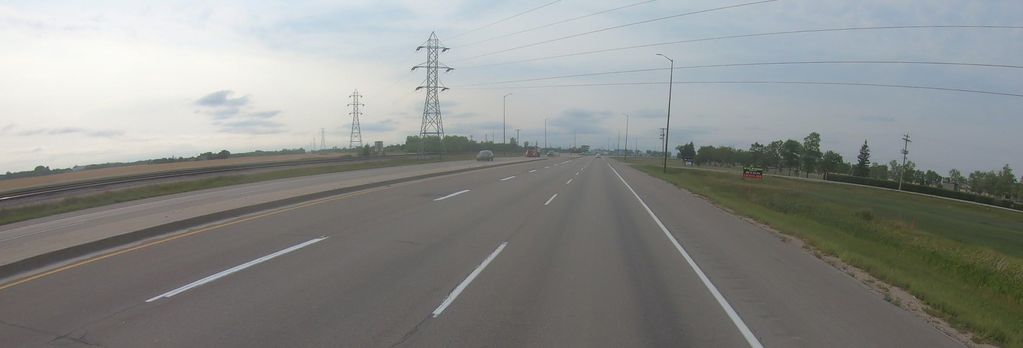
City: winnipeg